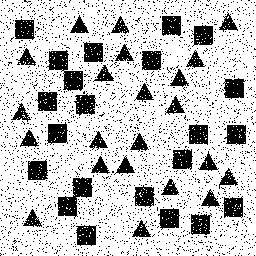
Squares: 22
Triangles: 22
Stars: 0
Total shapes: 44